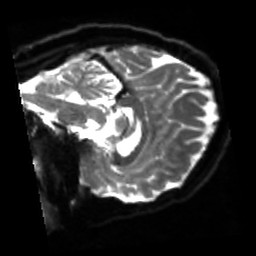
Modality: sbref
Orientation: sagittal
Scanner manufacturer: siemens
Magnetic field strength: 3 T
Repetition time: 4 s
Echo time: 0.0594 s